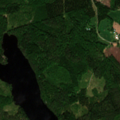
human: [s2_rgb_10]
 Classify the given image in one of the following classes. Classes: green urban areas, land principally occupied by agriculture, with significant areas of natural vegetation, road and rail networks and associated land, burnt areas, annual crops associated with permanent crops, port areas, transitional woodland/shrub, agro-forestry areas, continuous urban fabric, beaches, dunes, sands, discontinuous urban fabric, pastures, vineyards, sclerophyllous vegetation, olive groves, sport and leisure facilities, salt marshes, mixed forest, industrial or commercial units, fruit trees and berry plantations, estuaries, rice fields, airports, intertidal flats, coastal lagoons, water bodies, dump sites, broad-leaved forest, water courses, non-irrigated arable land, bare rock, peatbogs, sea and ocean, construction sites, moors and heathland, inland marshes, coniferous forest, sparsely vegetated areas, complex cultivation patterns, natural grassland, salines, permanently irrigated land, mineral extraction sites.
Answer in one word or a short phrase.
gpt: broad-leaved forest, coniferous forest, mixed forest, water bodies